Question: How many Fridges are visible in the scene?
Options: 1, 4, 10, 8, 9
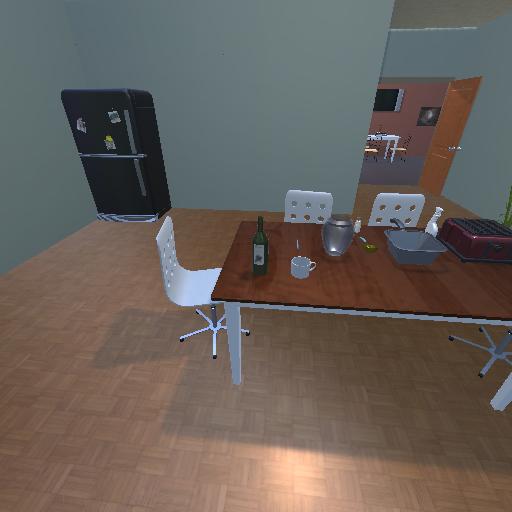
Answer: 1